Field crop: maize
Growth stage: 2
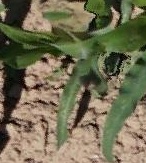
Species: maize